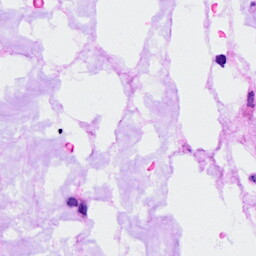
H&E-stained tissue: Ovarian